Question: I have an Ace Editor embedded on my website in which I allow the users to type in it. Currently, the built in function automatically shows the line number for every line inserted like this:

Is there a way for me to set the content in the gutter manually and read the value in it later?
Eg: instead of setting it to 1,2,3... I would want it to look like
'''
A abc
B def
'''
And then later when I access the line containg "abc", I would want to read the value in the gutter of that line which is "A".
## Update:
To customize the gutter for Ace Editor, you'll have to override the "update" function:
'''
ace.require("ace/layer/my_gutter")
//...
define('ace/layer/my_gutter', ['require', 'exports', 'ace/lib/dom'], function(require, exports, module) {
var dom = require("ace/lib/dom");
require("ace/layer/gutter").Gutter.prototype.update = update =
function(config) {
//...
};
});
'''
The function is pretty long and complicated for this small change that I need. So, I didn't go with it.
I found another editor, <URL> which provides an easier way to do this and have switched over to CodeMirror.
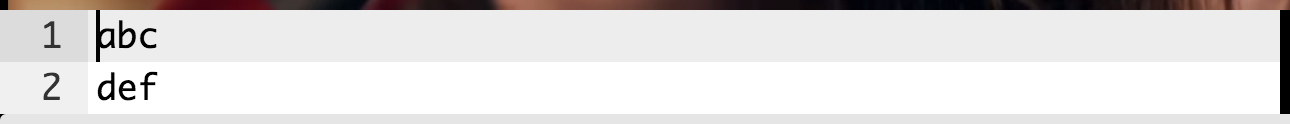
Answer: You can set a custom renderer for the gutter with
'''
editor.session.gutterRenderer = {
getWidth: function(session, lastLineNumber, config) {
return lastLineNumber.toString().length * config.characterWidth;
},
getText: function(session, row) {
return String.fromCharCode(row + 65);
}
};
'''